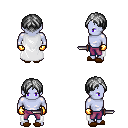
a pixel art fantasy rpg character, male body template, dark elf, purple skin, white cape, magenta pants, gray parted hairstyle, gold gloves, brown slippers, dagger, four views (front, back, left, right), 2x2 character sprite sheet, small pixel art, hard edges, no anti-aliasing